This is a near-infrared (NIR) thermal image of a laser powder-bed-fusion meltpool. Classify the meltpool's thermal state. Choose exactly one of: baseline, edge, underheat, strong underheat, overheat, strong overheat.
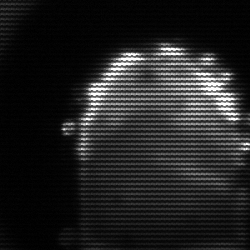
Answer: baseline